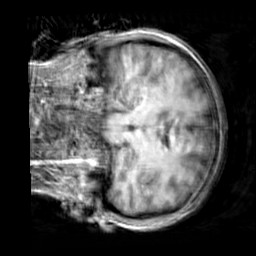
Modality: T1w
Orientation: coronal
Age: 24
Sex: female
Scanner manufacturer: siemens
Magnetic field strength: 3 T
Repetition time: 2.3 s
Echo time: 0.00303 s